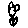
Label: flower